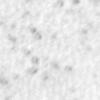
Label: no_change